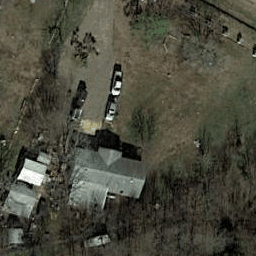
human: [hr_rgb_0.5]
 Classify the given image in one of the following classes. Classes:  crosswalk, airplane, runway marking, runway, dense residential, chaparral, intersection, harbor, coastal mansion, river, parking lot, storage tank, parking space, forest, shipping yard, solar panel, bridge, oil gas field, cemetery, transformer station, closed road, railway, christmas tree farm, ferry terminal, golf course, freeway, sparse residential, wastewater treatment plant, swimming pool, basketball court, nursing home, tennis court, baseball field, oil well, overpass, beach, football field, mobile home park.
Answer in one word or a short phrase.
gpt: sparse residential